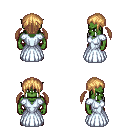
a pixel art fantasy rpg character, male body template, orc, green skin, underdress, gold greaves, light blonde twin-tailed hairstyle, maroon shoes, four views (front, back, left, right), 2x2 character sprite sheet, small pixel art, hard edges, no anti-aliasing